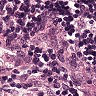
Metastatic tissue present: no